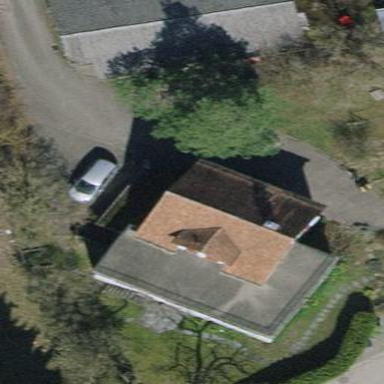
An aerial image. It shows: Building with tile roof.